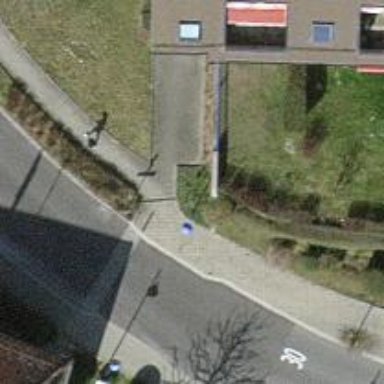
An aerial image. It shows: Footway surfaced with paving stones.